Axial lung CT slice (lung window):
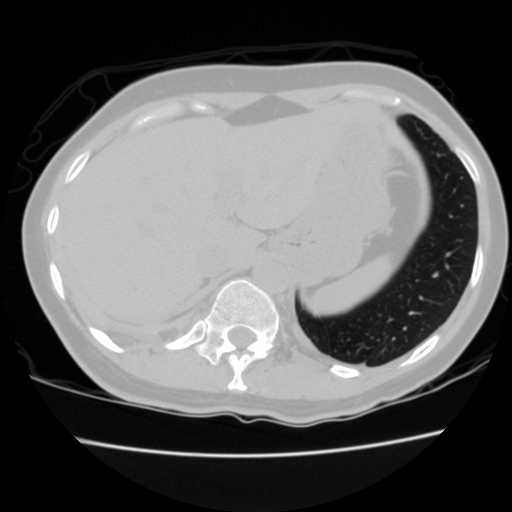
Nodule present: no